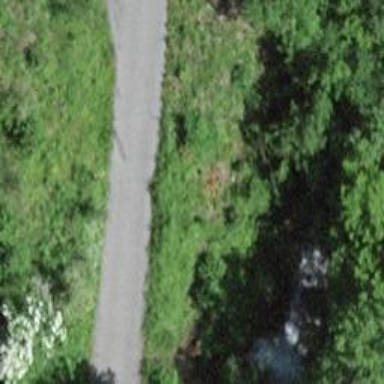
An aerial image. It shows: Unclassified road with asphalt surface.